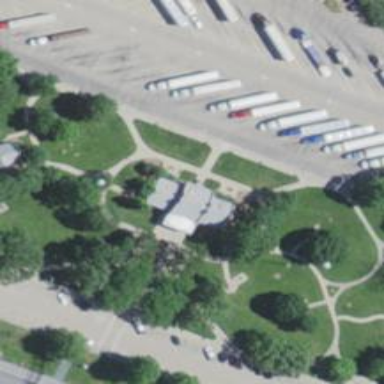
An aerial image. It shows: Rest area on the road.